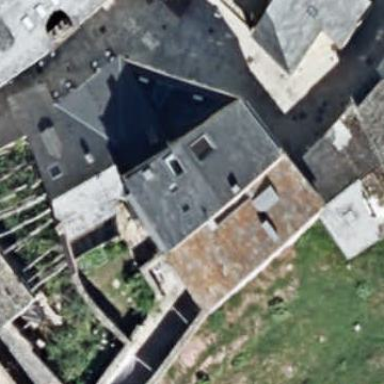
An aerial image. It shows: Residential building.